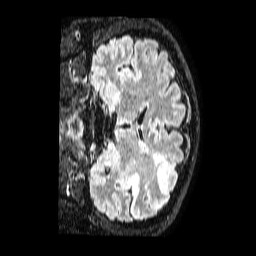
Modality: FLAIR
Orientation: coronal
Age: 52
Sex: male
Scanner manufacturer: philips
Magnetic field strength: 1.5 T
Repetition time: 4.8 s
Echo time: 0.3 s